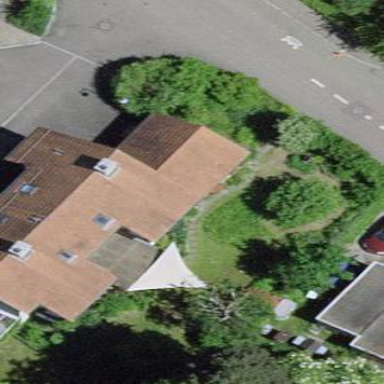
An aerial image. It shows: Semi-detached house.